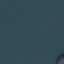
Land use / land cover: SeaLake